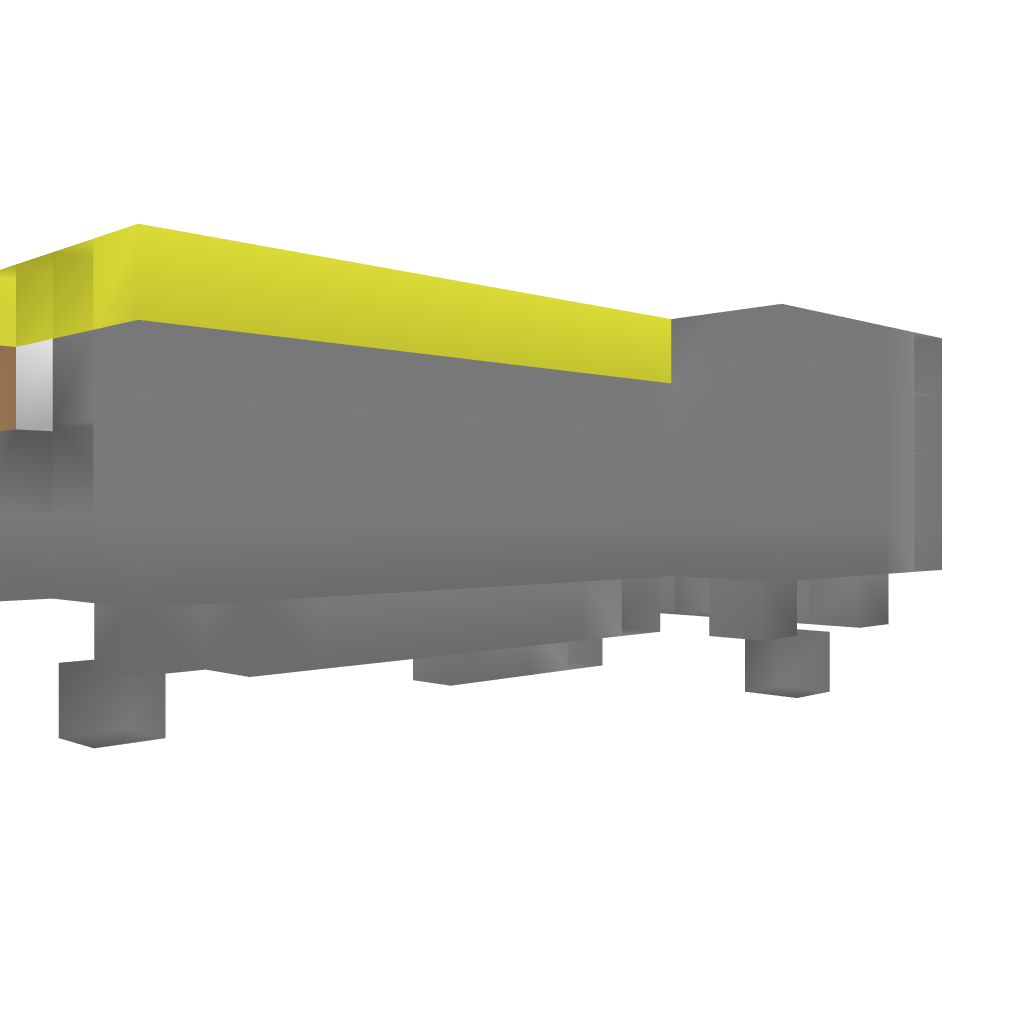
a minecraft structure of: Mini Bank/Insta-Chest bad low quality